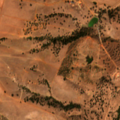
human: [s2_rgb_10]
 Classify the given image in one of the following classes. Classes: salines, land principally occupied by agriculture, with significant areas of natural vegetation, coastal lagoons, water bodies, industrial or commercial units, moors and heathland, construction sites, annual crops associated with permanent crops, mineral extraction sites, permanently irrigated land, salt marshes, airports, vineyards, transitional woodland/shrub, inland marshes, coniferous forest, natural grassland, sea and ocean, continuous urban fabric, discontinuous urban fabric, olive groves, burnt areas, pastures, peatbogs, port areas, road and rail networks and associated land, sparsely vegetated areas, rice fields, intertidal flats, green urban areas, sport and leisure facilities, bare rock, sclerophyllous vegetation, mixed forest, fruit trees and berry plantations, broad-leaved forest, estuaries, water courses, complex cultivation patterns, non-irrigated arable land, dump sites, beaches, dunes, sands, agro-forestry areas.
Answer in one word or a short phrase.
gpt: non-irrigated arable land, agro-forestry areas, transitional woodland/shrub